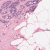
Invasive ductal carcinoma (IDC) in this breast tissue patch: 0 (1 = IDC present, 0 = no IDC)